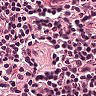
Metastatic tissue present: no